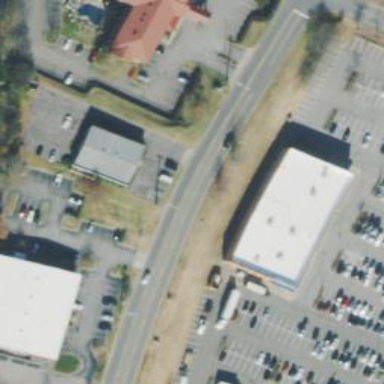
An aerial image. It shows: Unclassified road bordered by retail establishments.